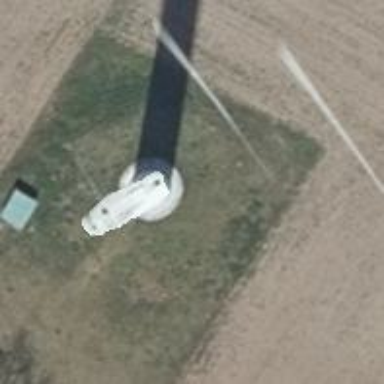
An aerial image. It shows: Wind generator using wind turbines of horizontal axis.